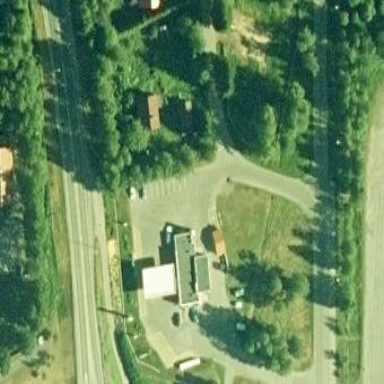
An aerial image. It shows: Retail area.